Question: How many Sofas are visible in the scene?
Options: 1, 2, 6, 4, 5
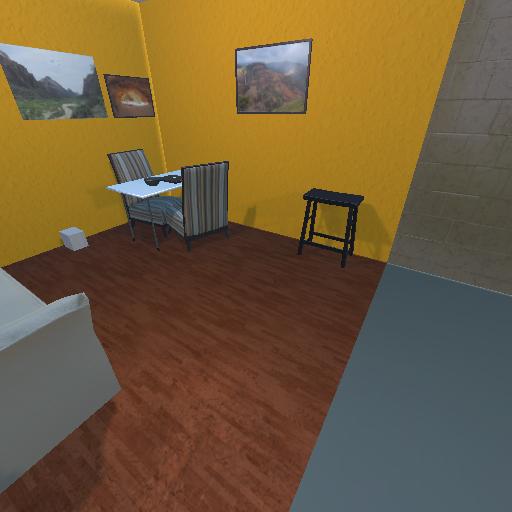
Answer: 1